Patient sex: F
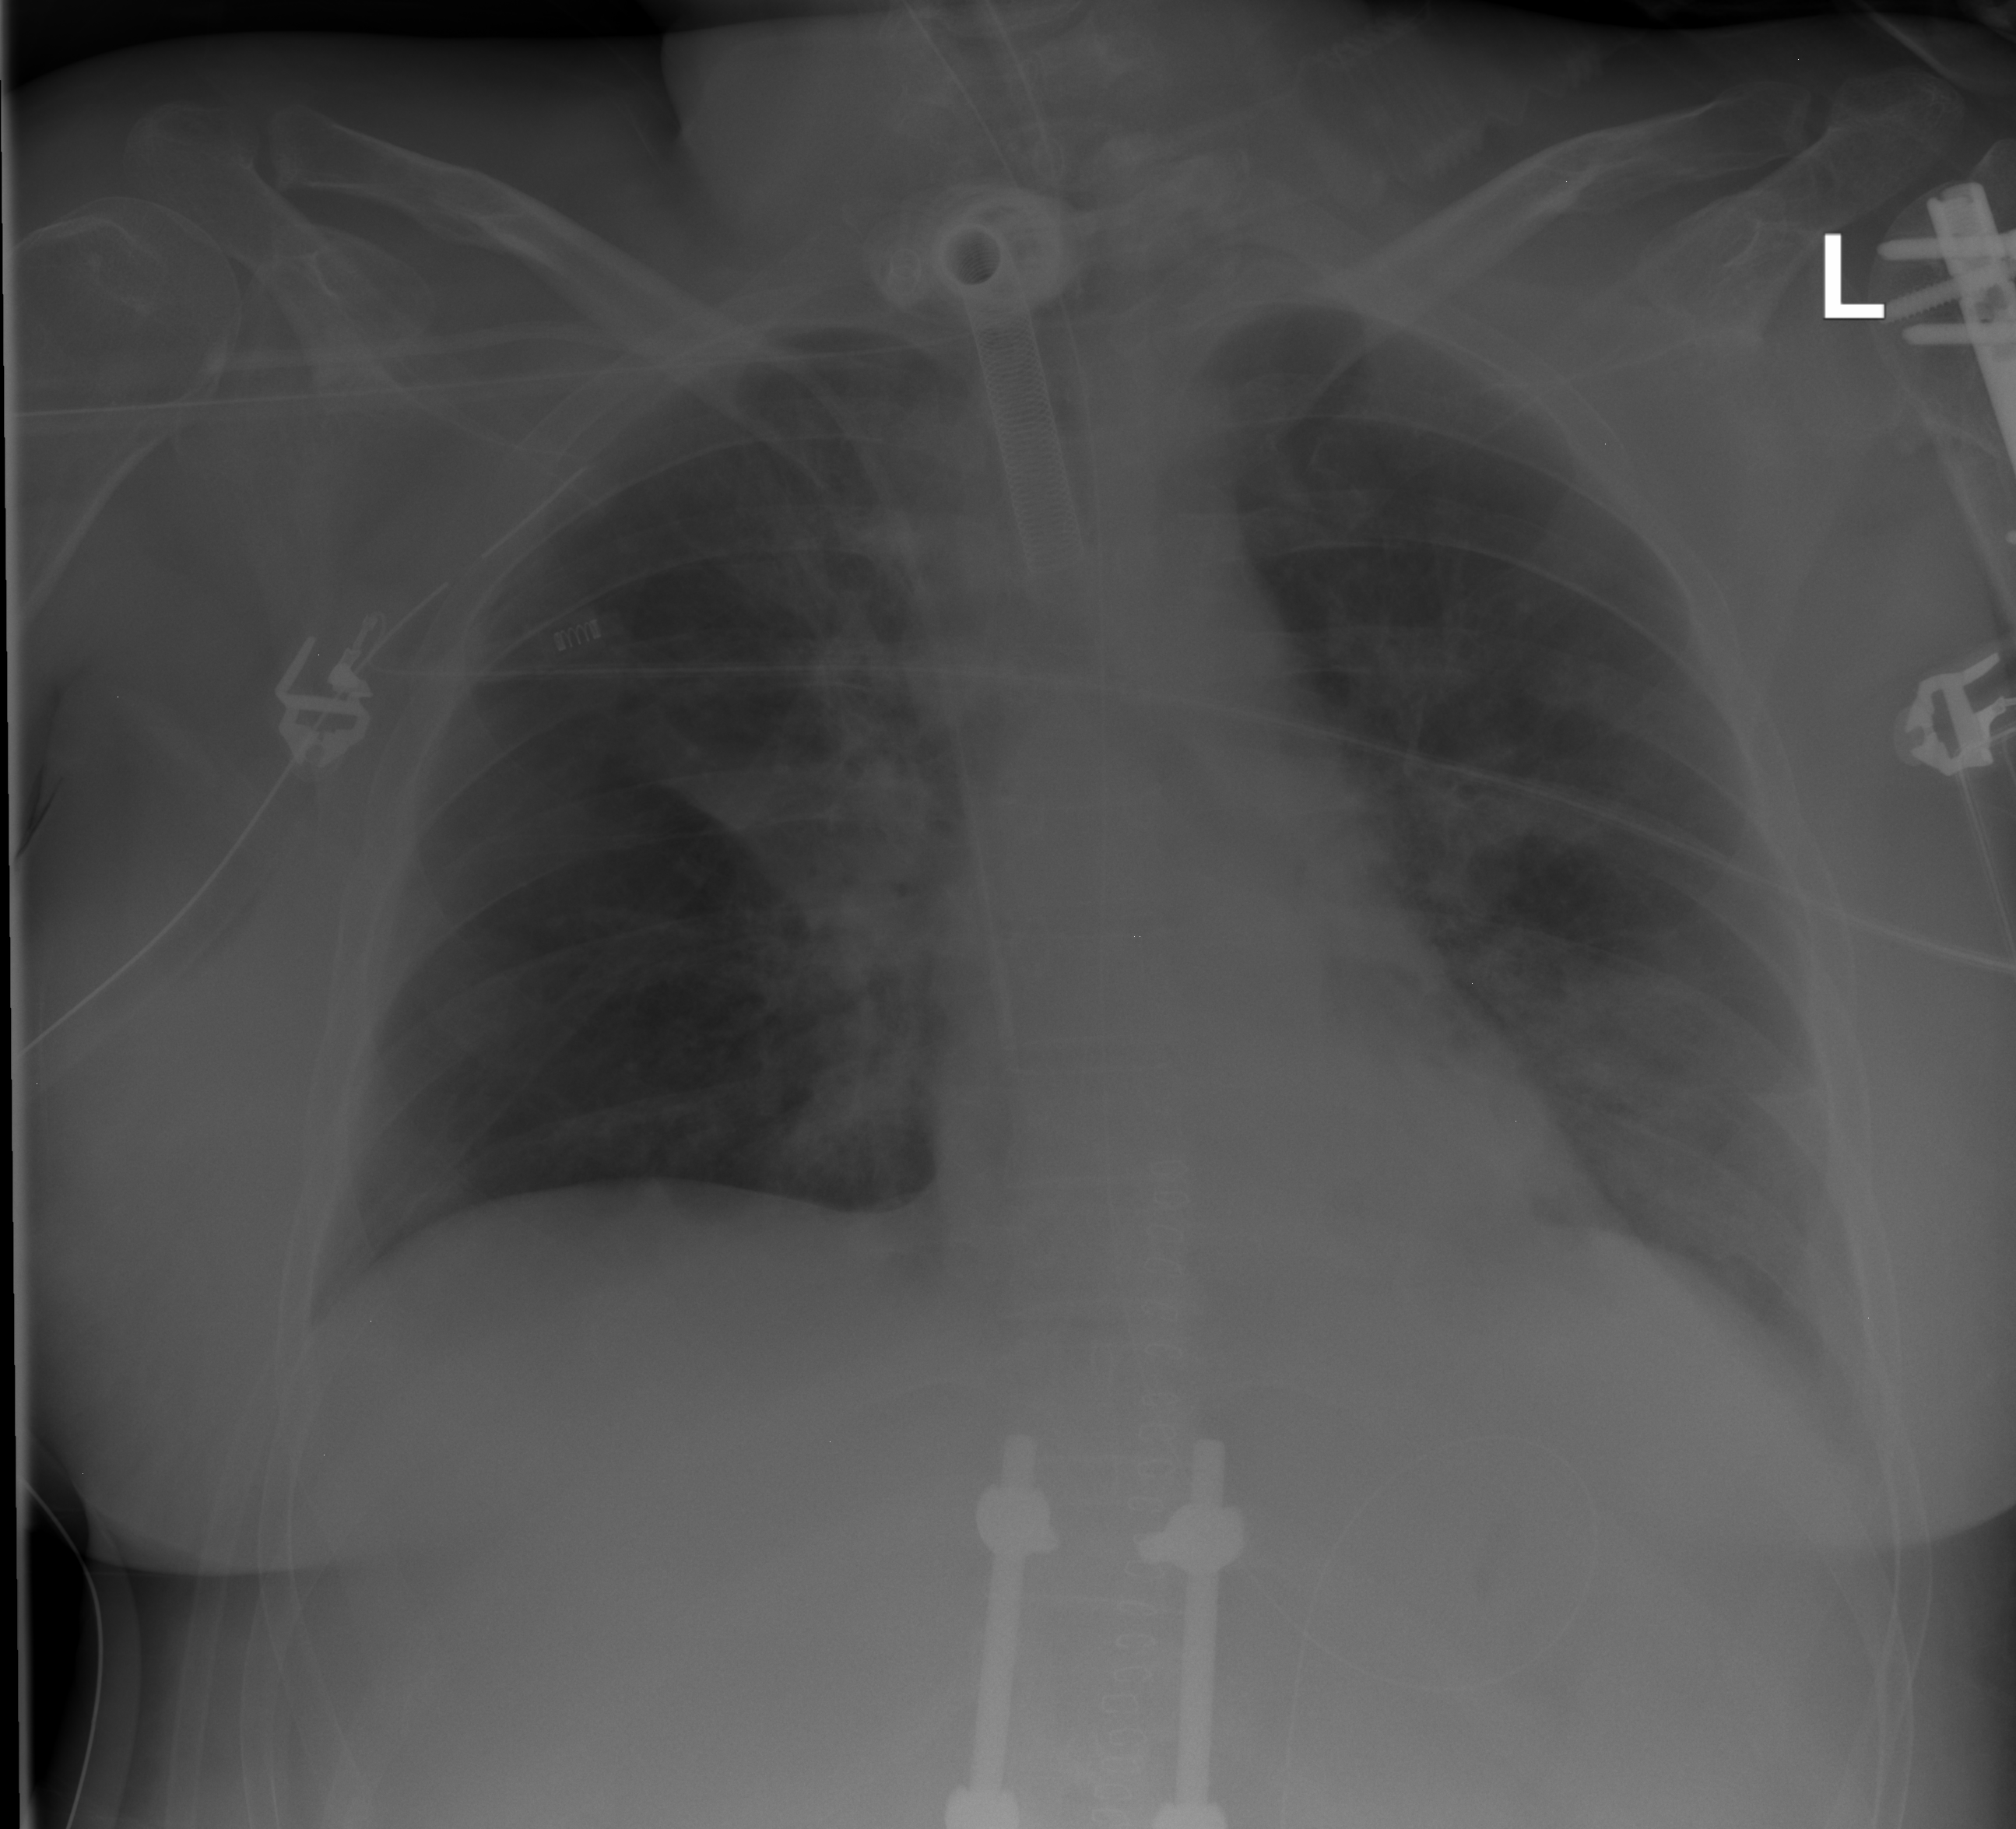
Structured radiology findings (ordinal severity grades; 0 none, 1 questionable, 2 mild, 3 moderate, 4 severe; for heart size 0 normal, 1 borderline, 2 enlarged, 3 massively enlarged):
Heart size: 2
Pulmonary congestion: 2
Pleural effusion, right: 0
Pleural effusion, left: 0
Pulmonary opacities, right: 2
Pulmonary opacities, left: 2
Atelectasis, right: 2
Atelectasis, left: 2